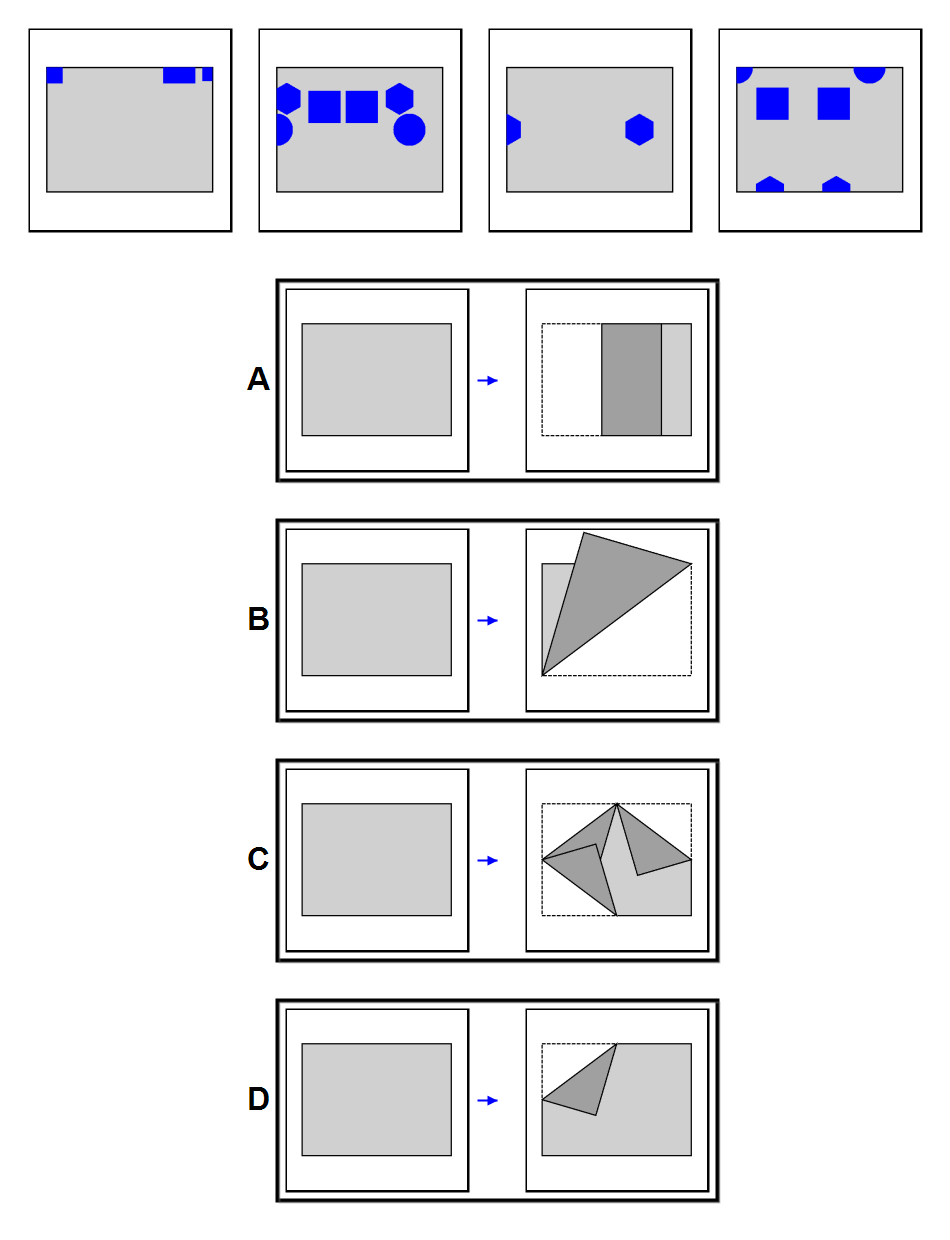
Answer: A